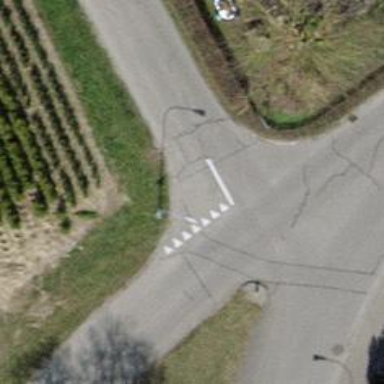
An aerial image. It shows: Road with "give way" sign.